Question: Can we limit number of characters that a content author can enter in the Link Title Field for general link for both as shown below

Thanks in Advance,
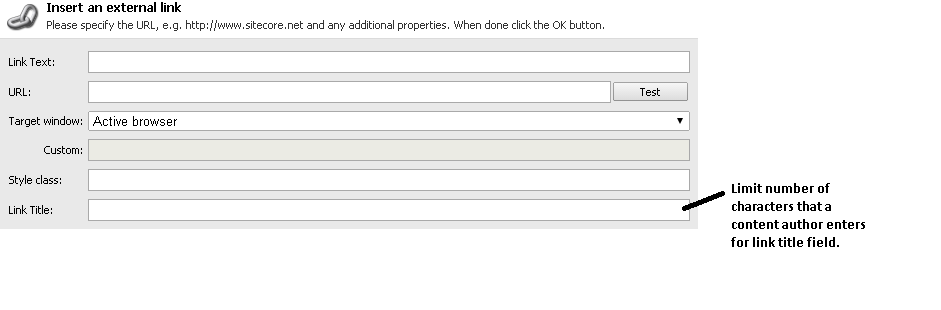
Answer: I have yet to find a way to set this per template-field but I managed to add a MaxLength on the input in this file: sitecore\shell\Applications\Dialogs\ExternalLink\ExternalLink.xml
'''
<Edit ID="Title" Width="100%" MaxLength="20" />
'''
Edit: new solution to enable per template-field maxlength
I dug a bit further and found a similar way to manipulate this behavior. In the same xml file you can set the codebeside class to one of your own:
'''
<!--original value: <CodeBeside Type="Sitecore.Shell.Applications.Dialogs.ExternalLink.ExternalLinkForm,Sitecore.Client"/>-->
<CodeBeside Type="SitecoreMvc.Shell.Applications.Dialogs.ExternalLink.CustomExternalLinkForm,SitecoreMvc"/>
'''
Then in my CustomExternalLinkForm class I override the Onload method and add some logic like so:
'''
public class CustomExternalLinkForm : Sitecore.Shell.Applications.Dialogs.ExternalLink.ExternalLinkForm
{
protected override void OnLoad(EventArgs e)
{
base.OnLoad(e);
var ro = WebUtil.ParseQueryString(WebUtil.GetQueryString("ro"));
int titleMaxLength;
if (int.TryParse(ro["maxTitleLength"], out titleMaxLength))
Title.Attributes.Add("MaxLength", titleMaxLength.ToString());
}
}
'''
The "ro" Qs parameter is something Sitecore already passes and the contents is that what is filled in the field source of the current field. So this does actually enables you to do some more extending.
Not the most elegant solution because you have to edit sitecore shell files, but it works.